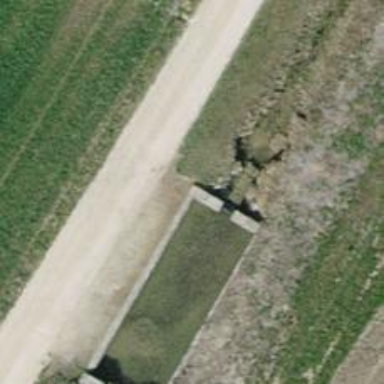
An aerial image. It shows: Wall barrier.